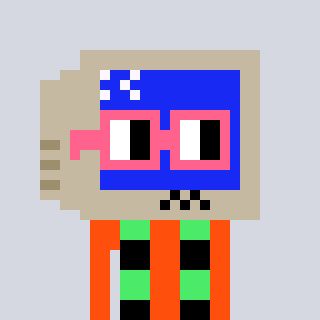
a pixel art character with square pink glasses, a old monitor-shaped head and a orange-colored body on a cool background